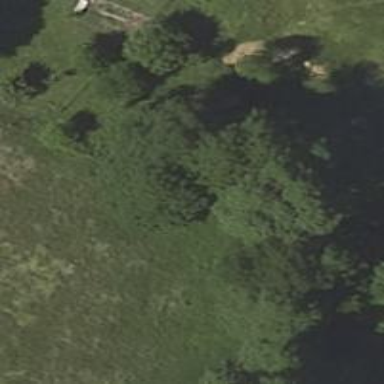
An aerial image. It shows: Deciduous tree with broadleaved leaves.